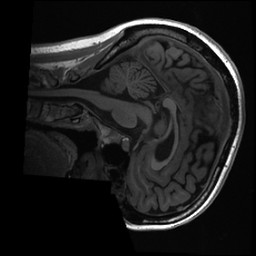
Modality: T1w
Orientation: sagittal
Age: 40
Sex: female